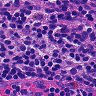
Metastatic tissue present: no